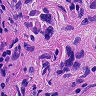
Metastatic tissue present: yes